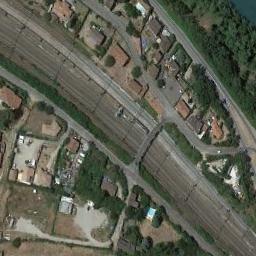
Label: railway